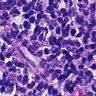
Metastatic tissue present: no